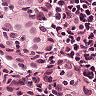
Metastatic tissue present: yes